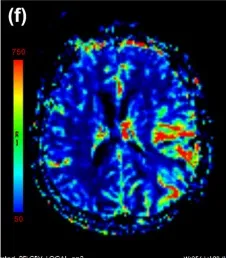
MRI performed 15 days after the onset of the second prolonged attack. Cerebral blood volume (CBV). In the left hemisphere. Region of interest (ROI) placed on the left temporal-parietal area showed a mean relative CBF value of 486.1 compared with that of 123.1 on the right temporal-parietal area. ROI placed on the left temporal-parietal area showed a mean relative CBV value of 533.1 compared with that of 129.8 on the right temporal-parietal area.
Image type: radiology (mri)